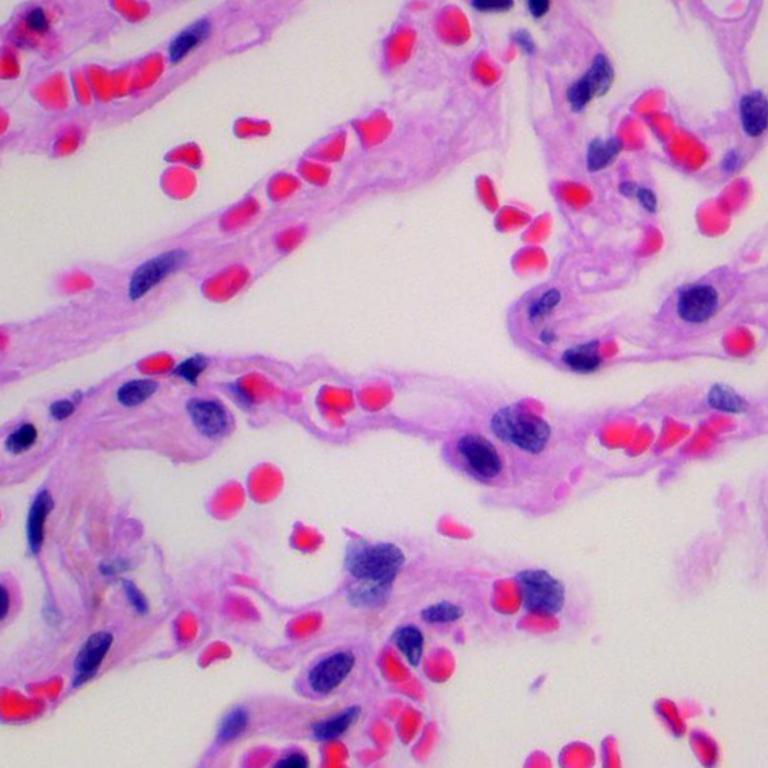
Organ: lung
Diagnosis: benign